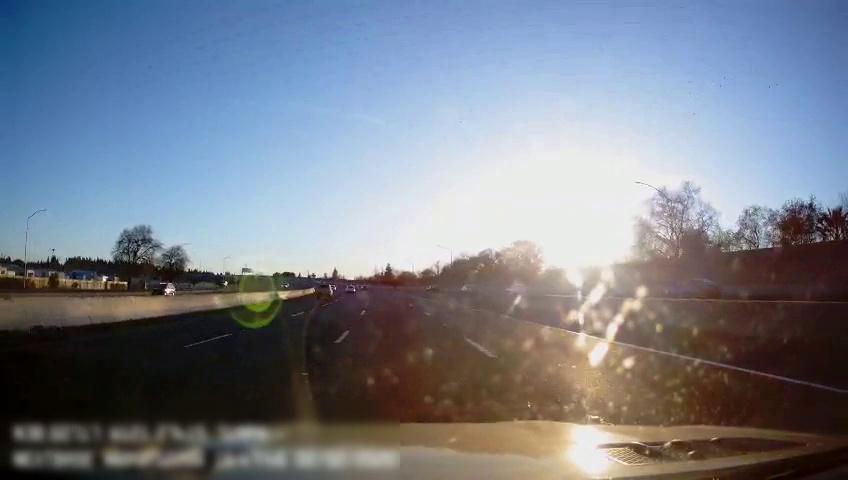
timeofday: Day
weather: Sunny
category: Drivable Space
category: Drivable Space
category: Drivable Space
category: Vehicles | Car
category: Vehicles | SUV
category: Vehicles | SUV
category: Vehicles | Car
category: Vehicles | Car
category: Vehicles | Car
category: Vehicles | SUV
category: Lanes | Alternate Lane
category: Lanes | Current Lane
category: Lanes | Current Lane
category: Lanes | Alternate Lane